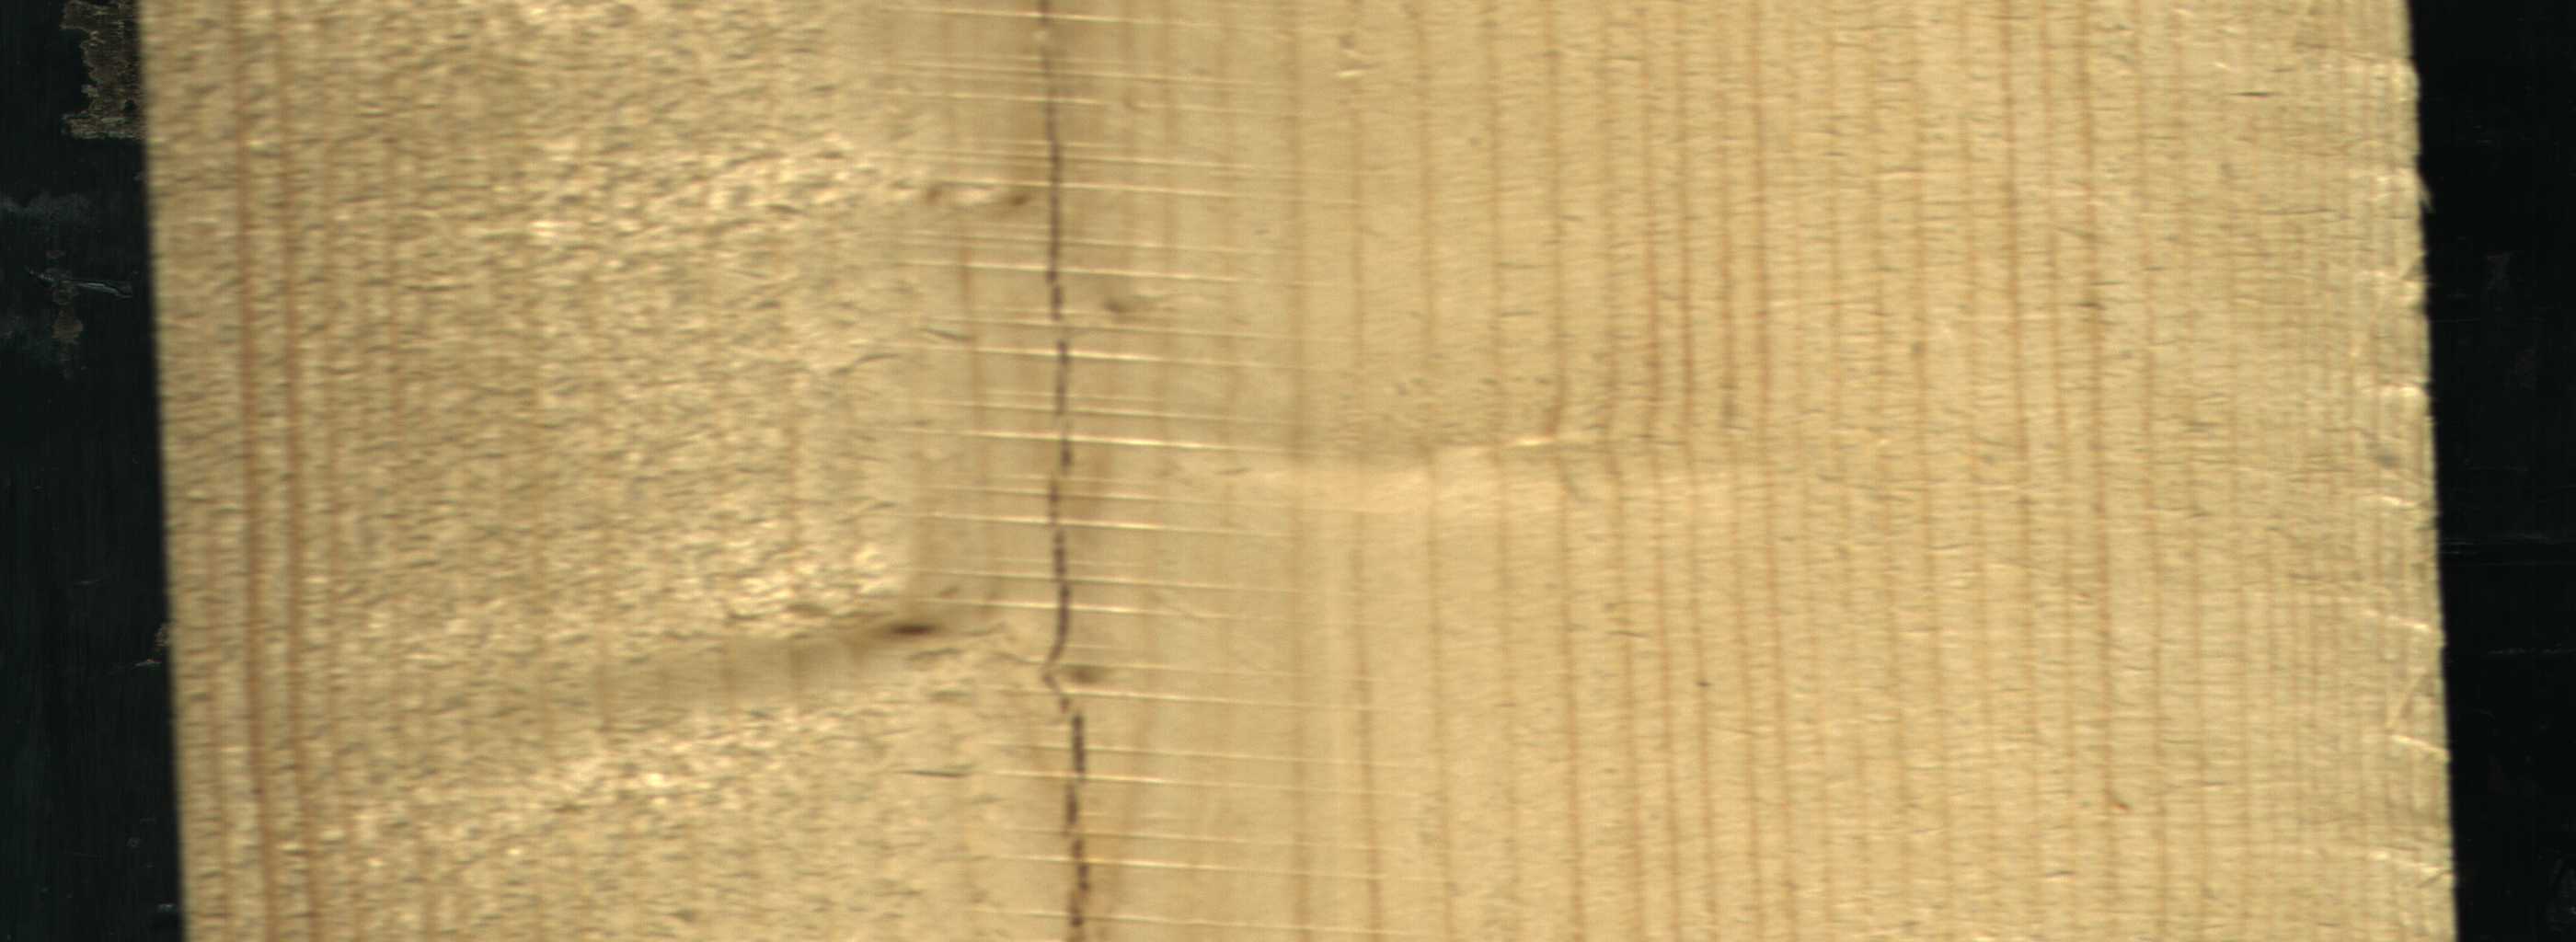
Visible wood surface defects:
resin
Crack
Live_Knot